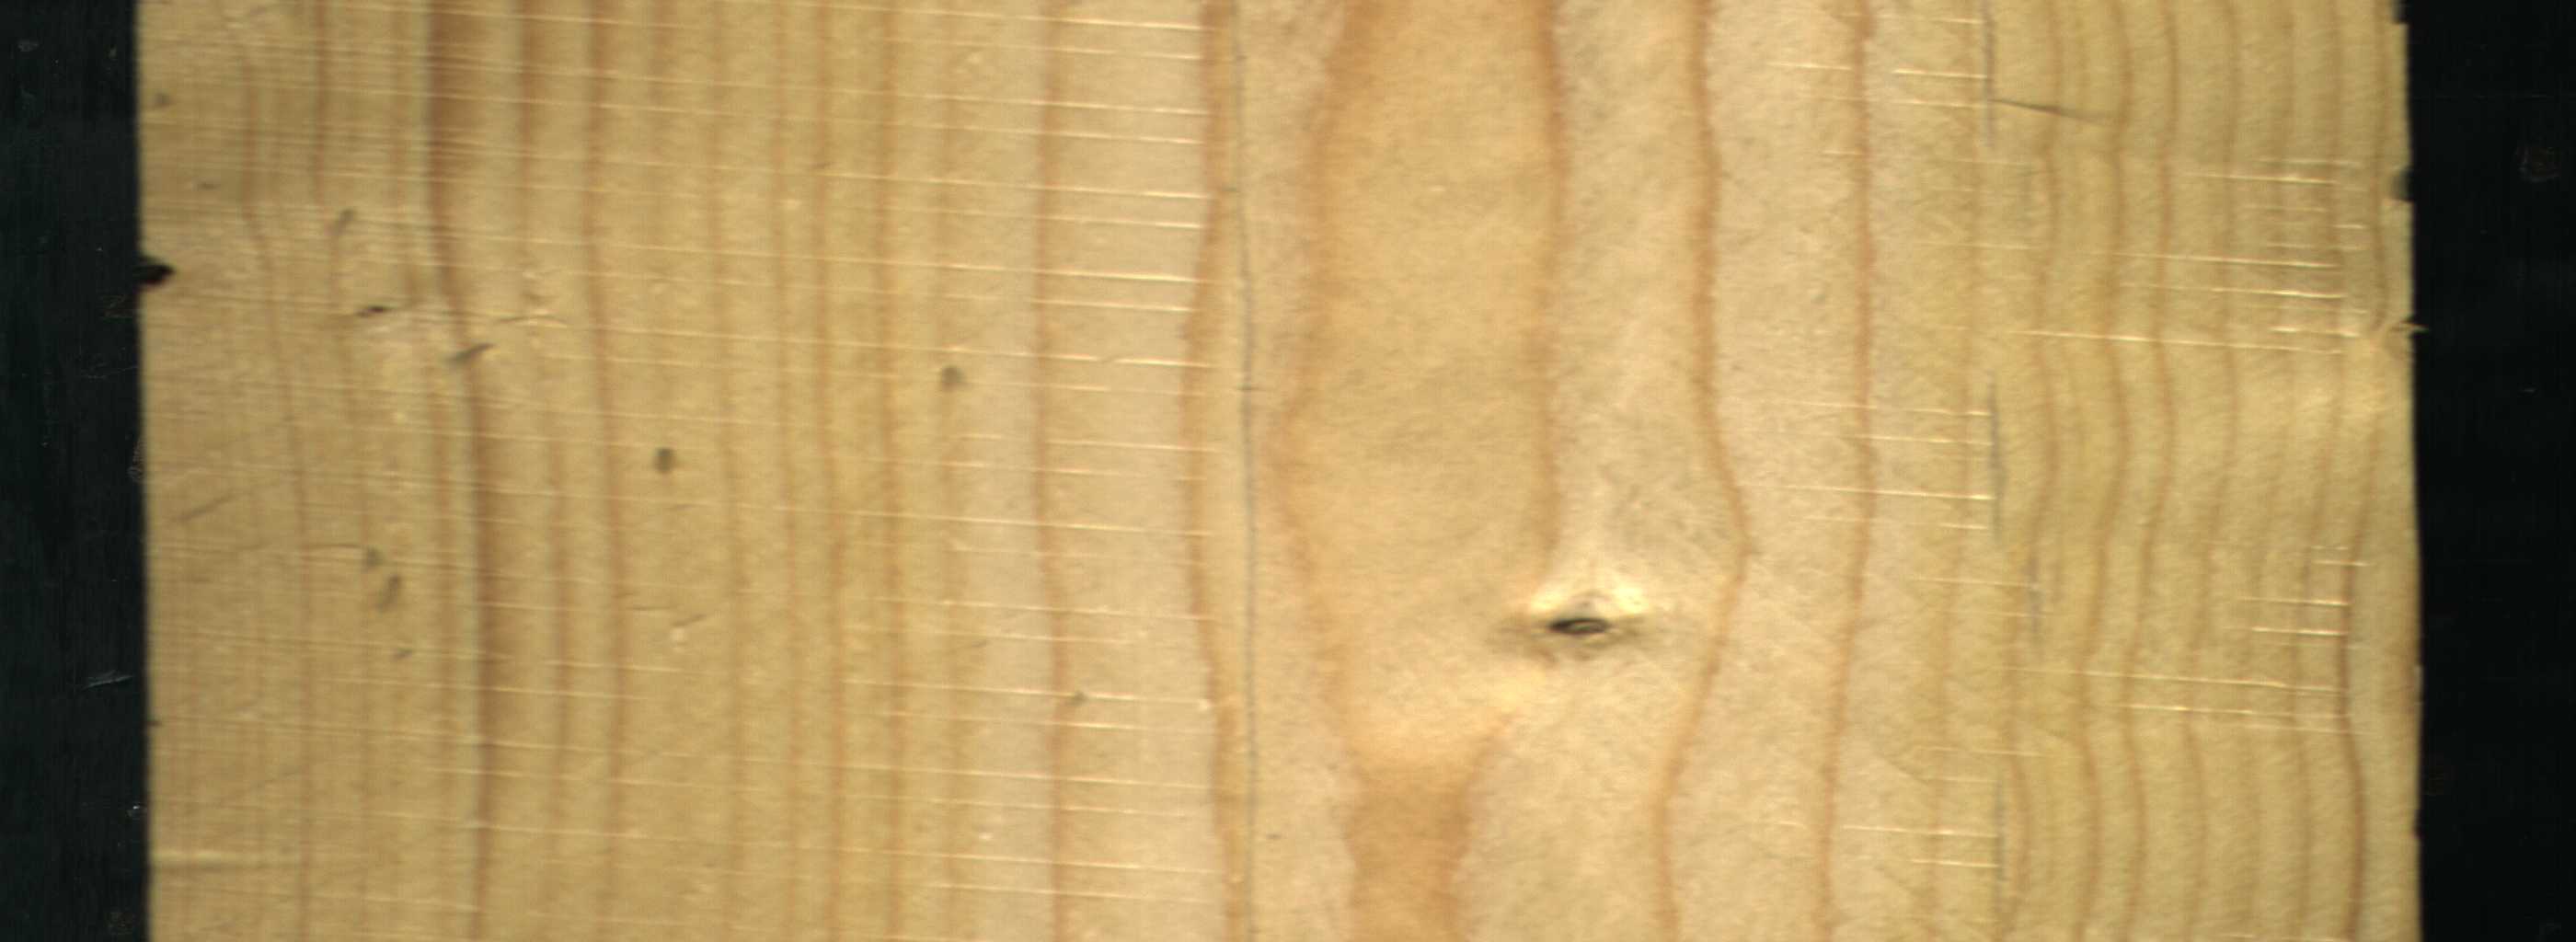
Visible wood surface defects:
Knot_missing
Live_Knot